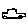
Label: car